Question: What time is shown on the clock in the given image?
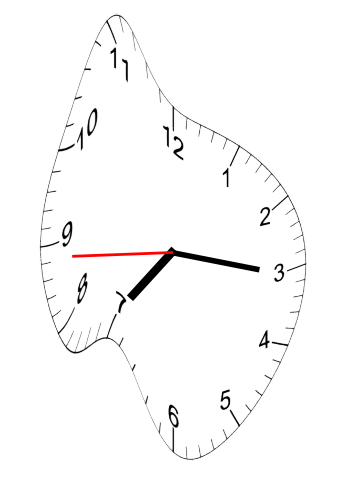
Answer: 07:15:44